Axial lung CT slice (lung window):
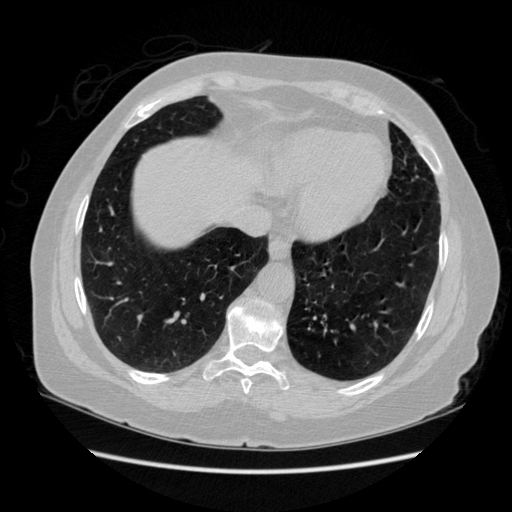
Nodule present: no